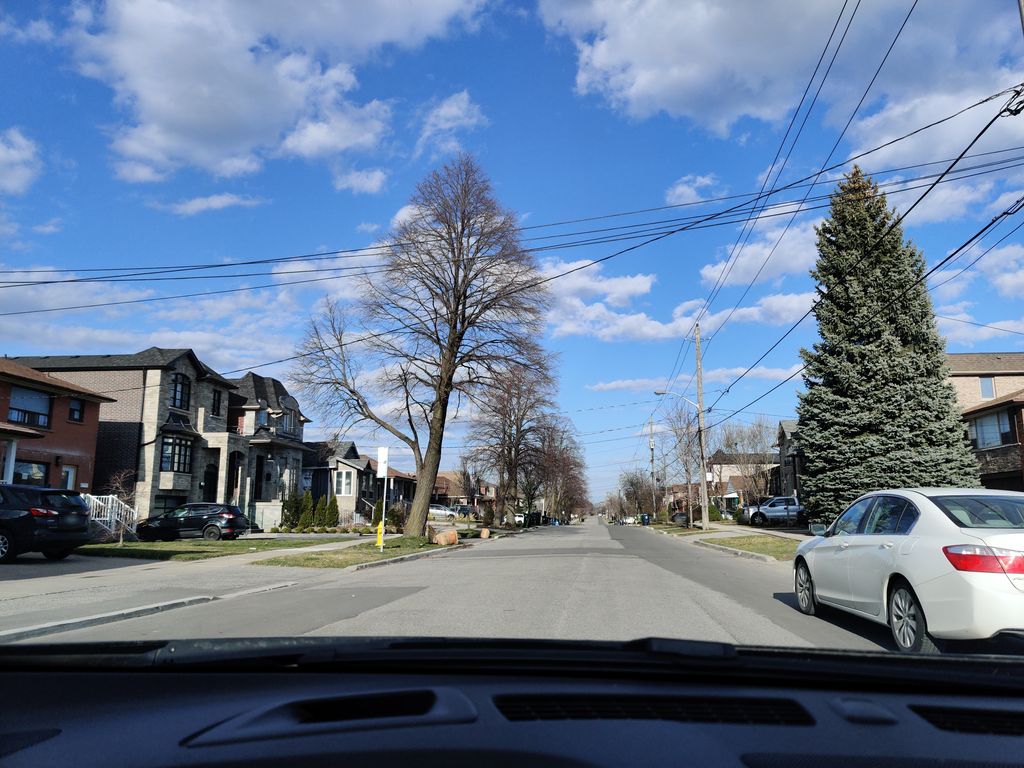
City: toronto